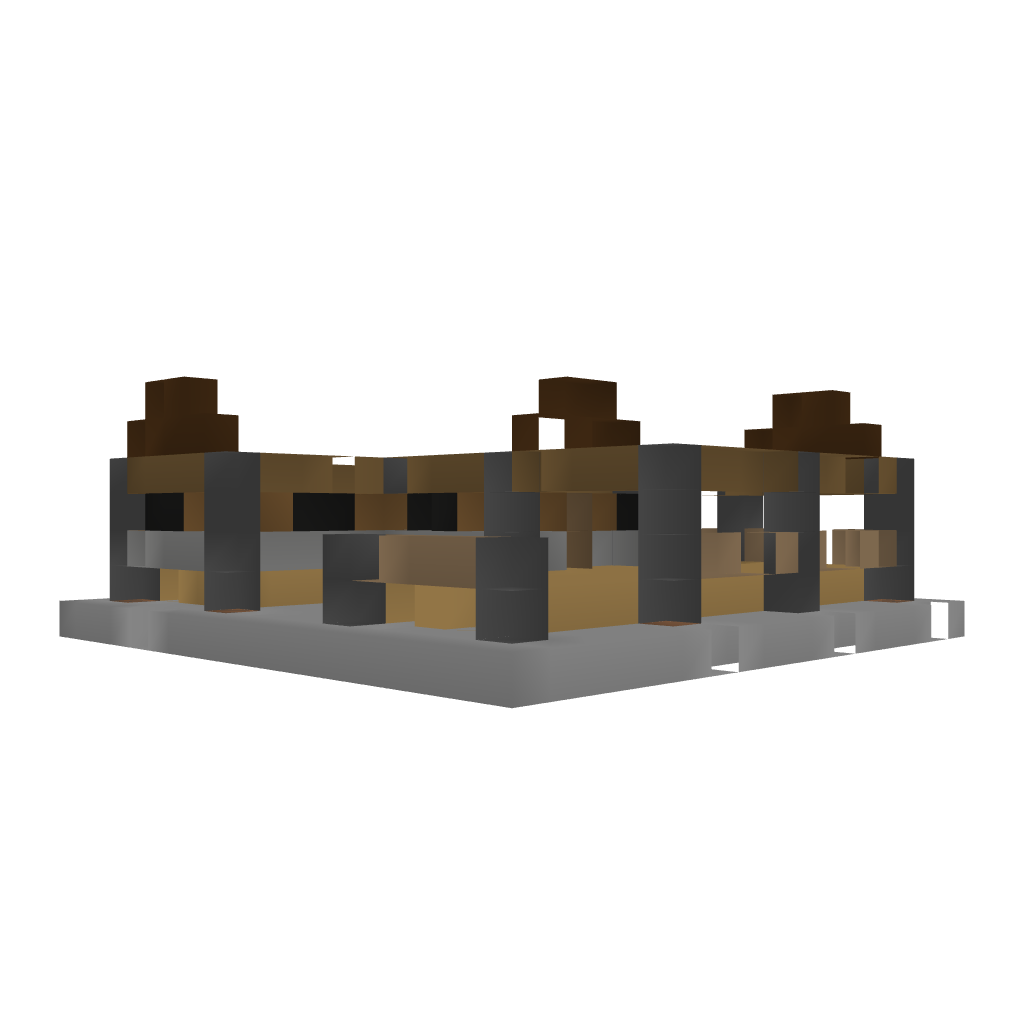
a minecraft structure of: Basic Dockhouse